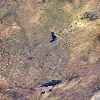
Label: land